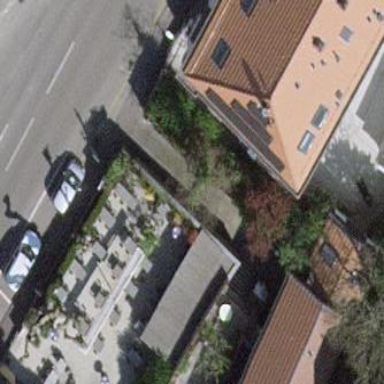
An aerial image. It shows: View of roof of building.